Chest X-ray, PA view. Patient: 57 years old, sex M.
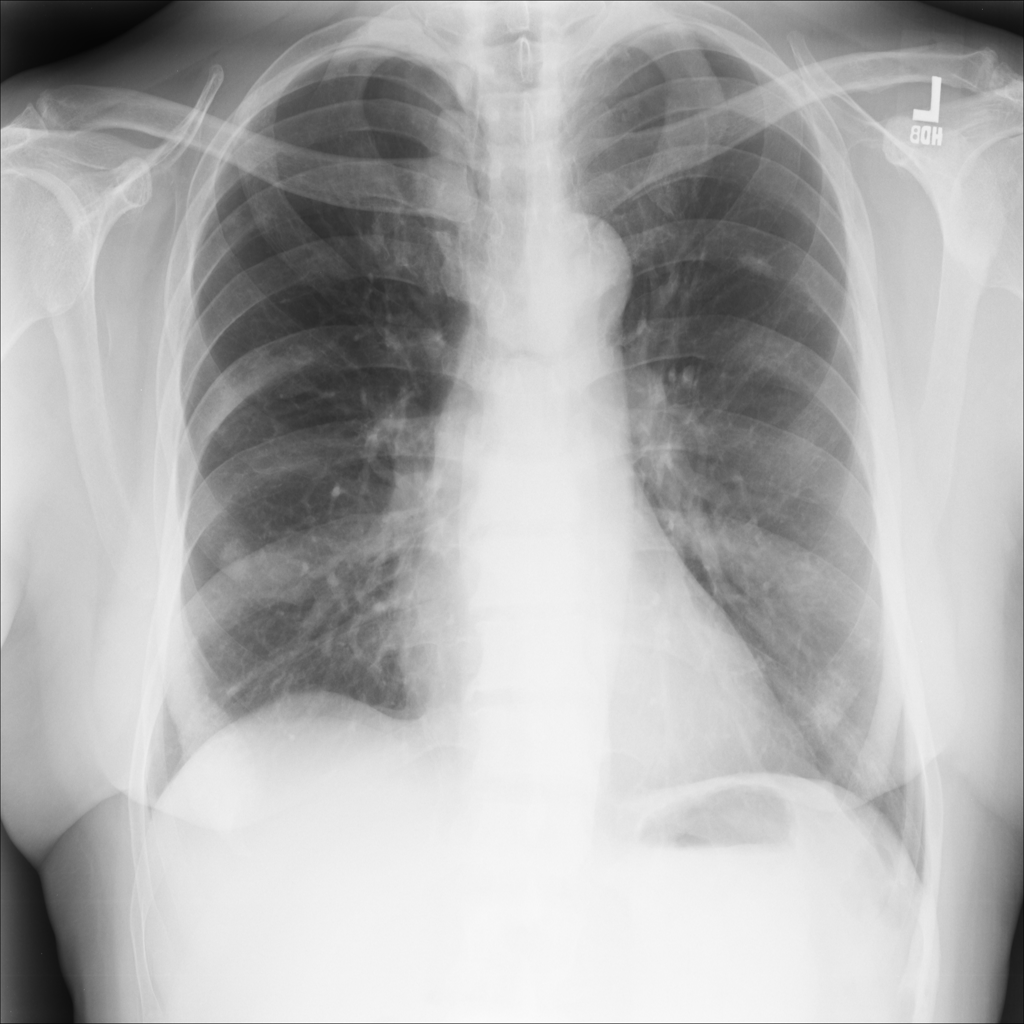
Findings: No Finding